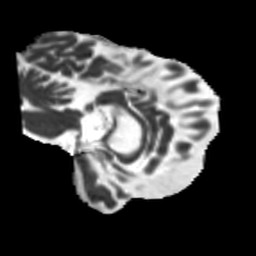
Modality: MD
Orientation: sagittal
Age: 68
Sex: female
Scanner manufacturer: siemens
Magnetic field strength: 3 T
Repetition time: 5.25 s
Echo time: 0.08 s